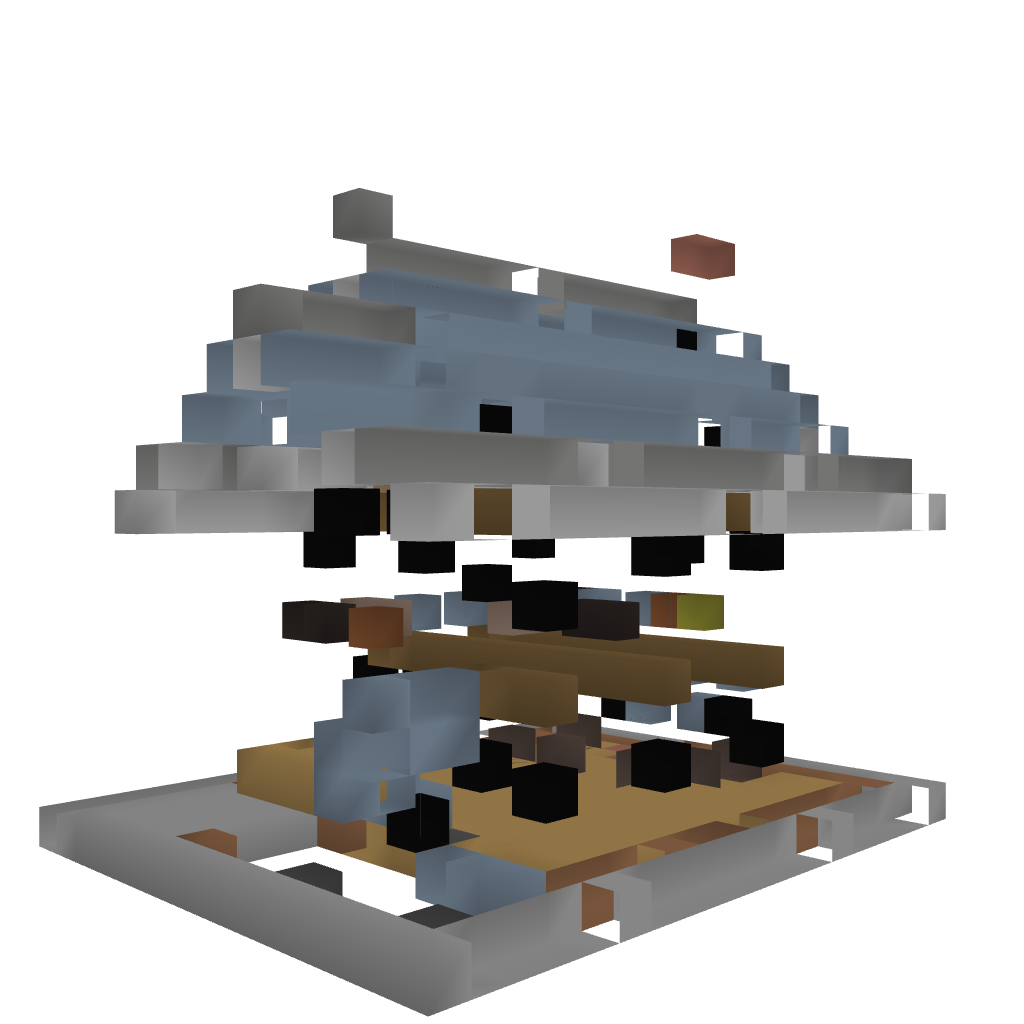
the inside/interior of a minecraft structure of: Small Rustic Inn